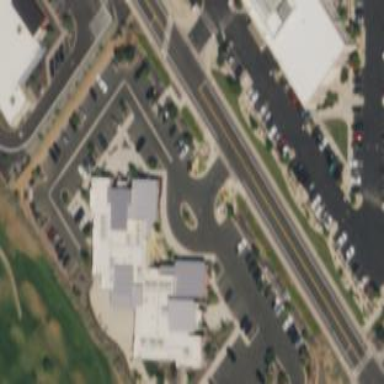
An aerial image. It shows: Commercial building.